Field crop: maize
Growth stage: 2
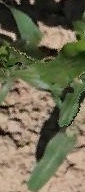
Species: maize